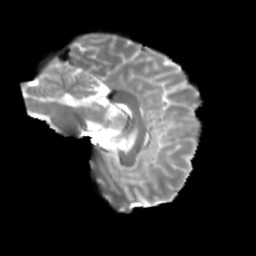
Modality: T2w
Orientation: sagittal
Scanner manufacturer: siemens
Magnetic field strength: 3 T
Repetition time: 4 s
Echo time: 0.0594 s